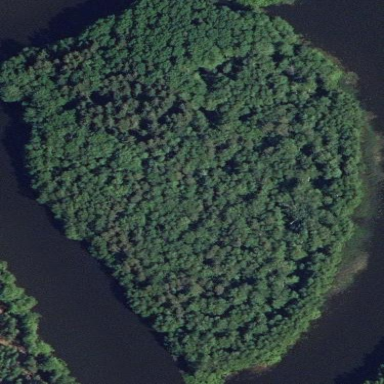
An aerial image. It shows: Islet covered with needle-leaved woodland.